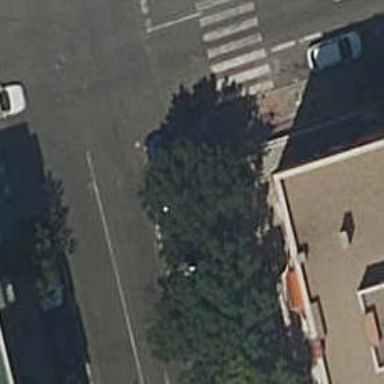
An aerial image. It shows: Set of steps on the road with ramp.